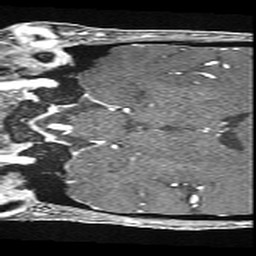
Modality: angio
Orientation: coronal
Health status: ill
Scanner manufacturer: siemens
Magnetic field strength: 3 T
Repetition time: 0.021 s
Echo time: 0.00343 s